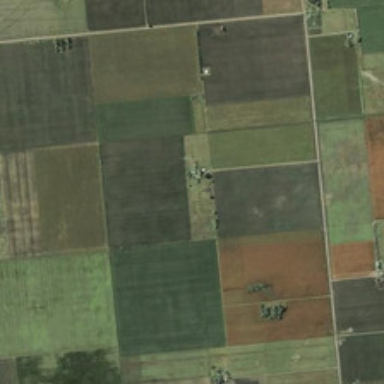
Many pieces of farmlands are together .